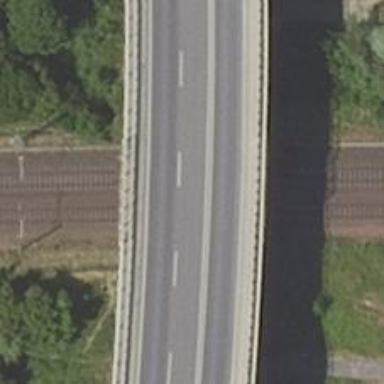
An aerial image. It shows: Bridge with asphalt surface carrying trunk highway.